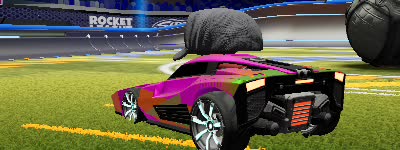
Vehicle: breakout